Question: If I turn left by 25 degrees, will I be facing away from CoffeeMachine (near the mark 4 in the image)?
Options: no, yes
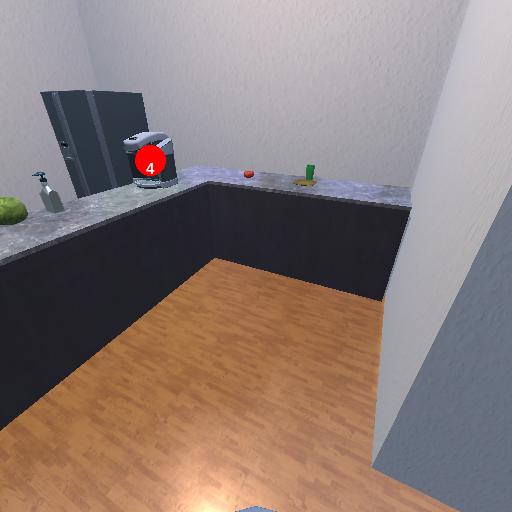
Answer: no